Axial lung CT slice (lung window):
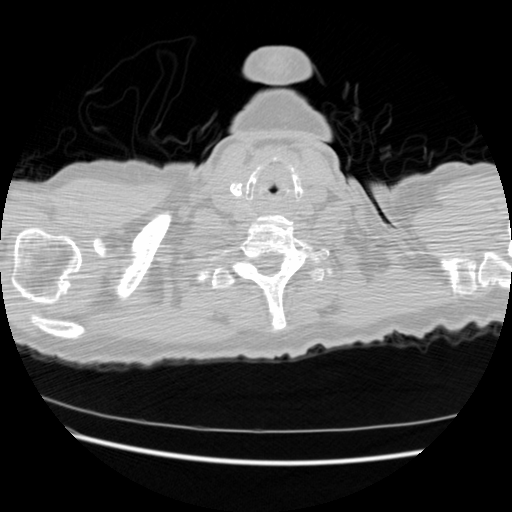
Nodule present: no